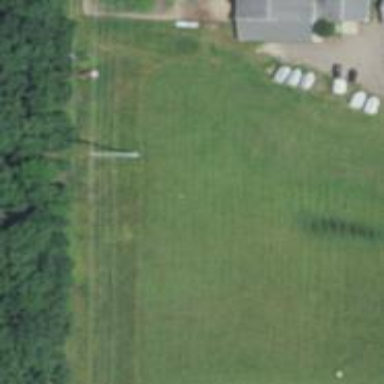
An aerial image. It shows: Power pole.